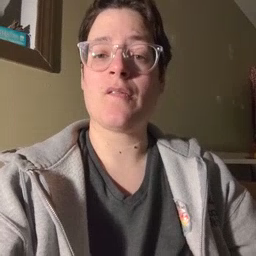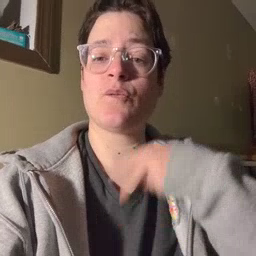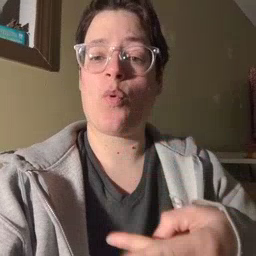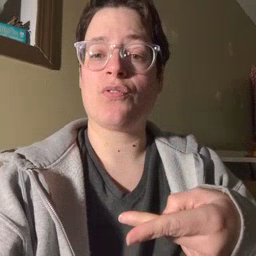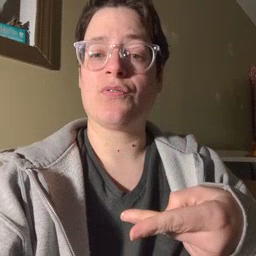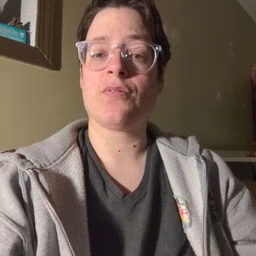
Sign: fall